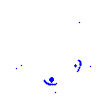
Particle: pion